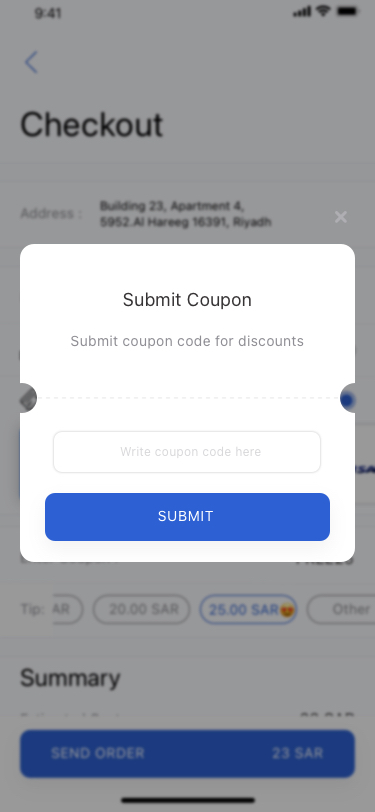
Text in this UI design:
Address :
Building 23, Apartment 4,
5952.Al Hareeg 16391, Riyadh
Payment Method :
Credit Card
Cash
Credit Card
+ Add new card
99** **** **** **55 Mostafa Metwally Ibrahim
06/23
Enter Coupon :
15.00 SAR
20.00 SAR
25.00 SAR😍
Other
Tip:
FREE25
Estimated Cost:
23 SAR
Delivery Cost:
15 SAR
Tip:
0 SAR
Coupon:
10 SAR
Summary
SEND ORDER
23 SAR
Checkout
Submit Coupon
Submit coupon code for discounts
SUBMIT
Write coupon code here